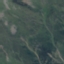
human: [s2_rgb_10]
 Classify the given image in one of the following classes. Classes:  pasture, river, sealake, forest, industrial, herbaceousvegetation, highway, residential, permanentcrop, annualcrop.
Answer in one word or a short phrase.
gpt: HerbaceousVegetation